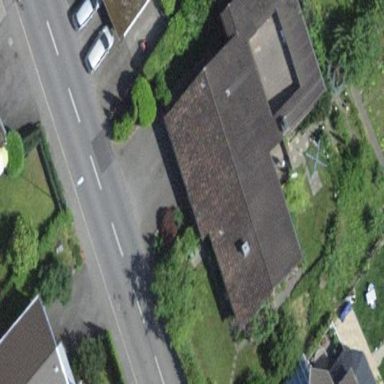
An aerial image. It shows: Detached building.